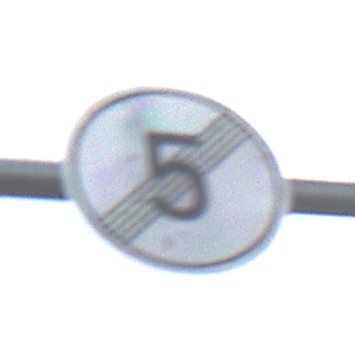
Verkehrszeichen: EndeGeschwindigkeit5
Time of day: MorningAfternoon
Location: Outdoor (RoadRail)
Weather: PartlyCloudy
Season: NotSpecified
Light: Natural